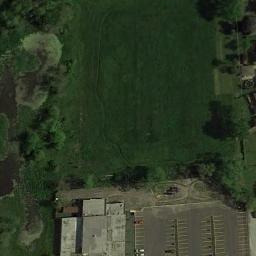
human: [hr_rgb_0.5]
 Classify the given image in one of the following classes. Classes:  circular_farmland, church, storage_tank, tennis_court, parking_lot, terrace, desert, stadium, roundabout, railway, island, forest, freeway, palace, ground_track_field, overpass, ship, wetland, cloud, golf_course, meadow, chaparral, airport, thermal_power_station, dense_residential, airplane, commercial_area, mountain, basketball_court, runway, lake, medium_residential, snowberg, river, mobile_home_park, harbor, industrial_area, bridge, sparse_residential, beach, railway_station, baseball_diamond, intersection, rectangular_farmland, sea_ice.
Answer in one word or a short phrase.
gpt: meadow